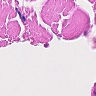
Metastatic tissue present: no